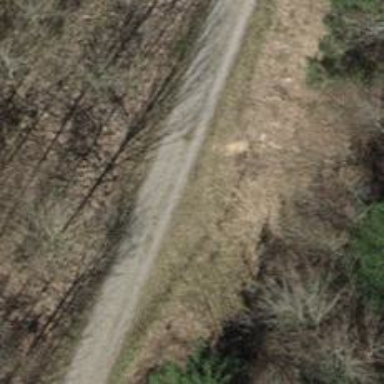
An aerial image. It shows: Gravel track with grade 2 tracktype.